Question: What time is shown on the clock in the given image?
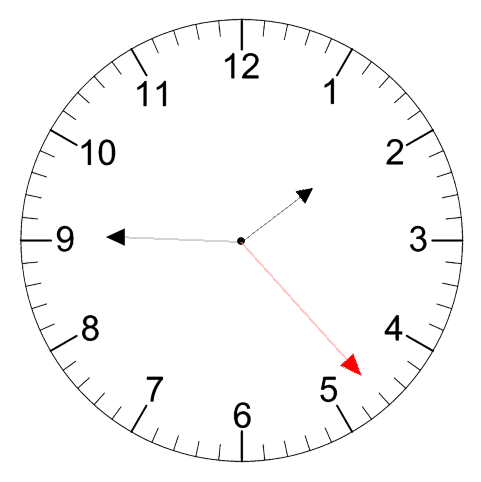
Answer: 01:45:23